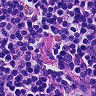
Metastatic tissue present: no